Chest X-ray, PA view. Patient: 63 years old, sex F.
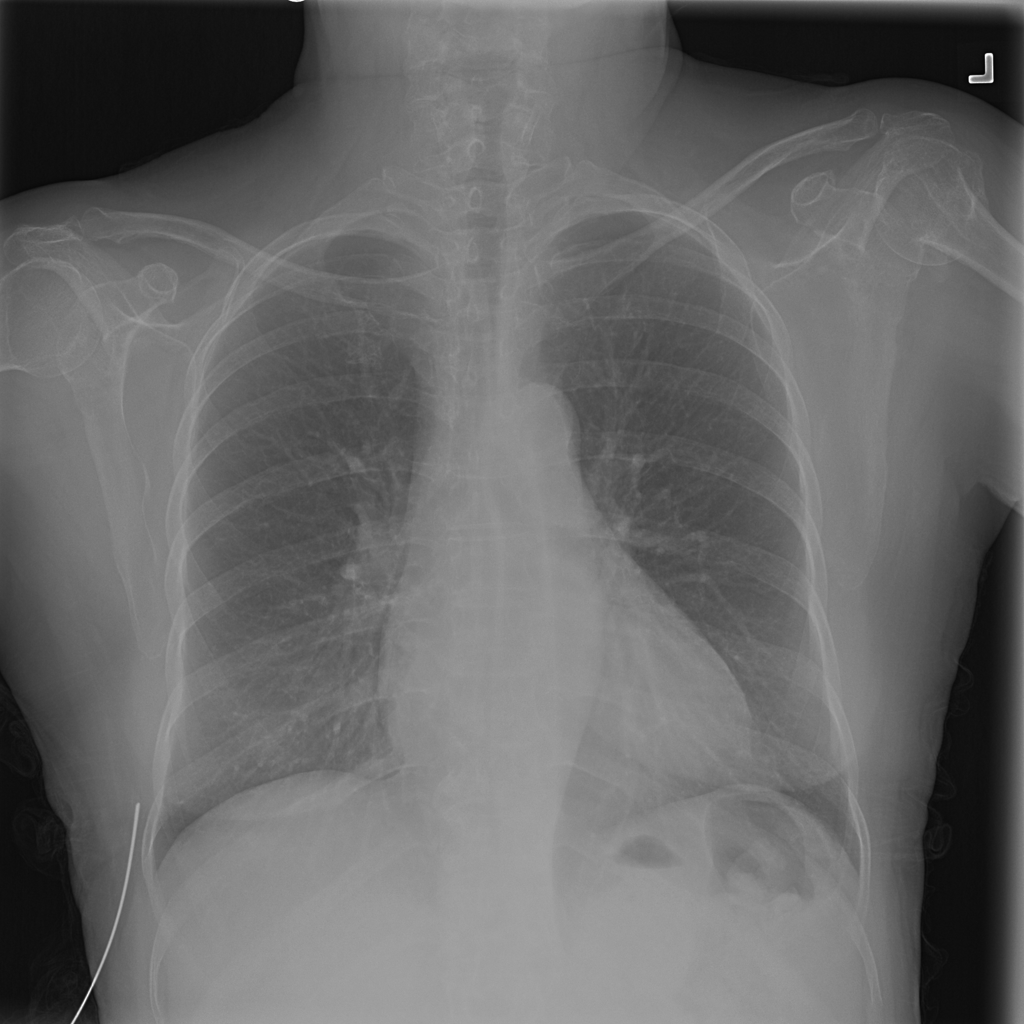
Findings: No Finding